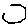
Label: hexagon